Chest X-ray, PA view. Patient: 44 years old, sex F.
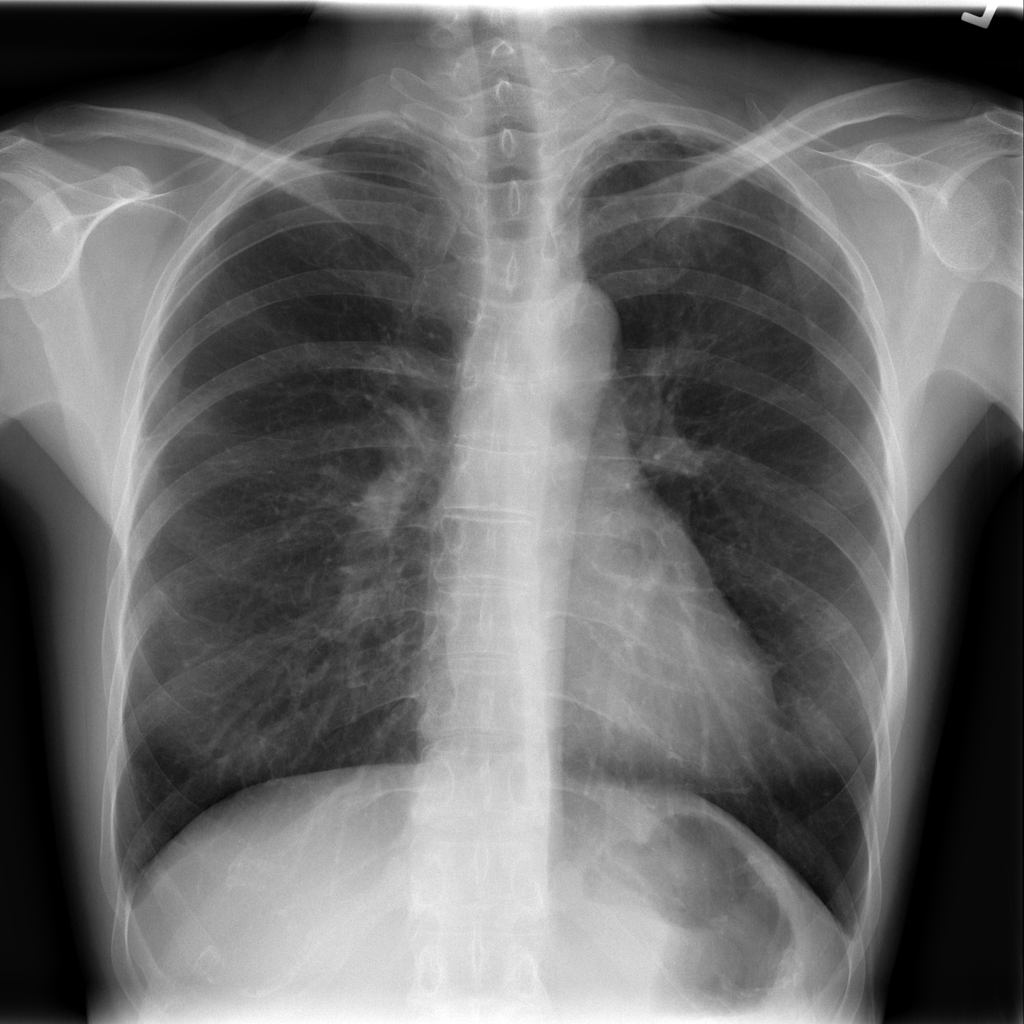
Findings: Pneumothorax